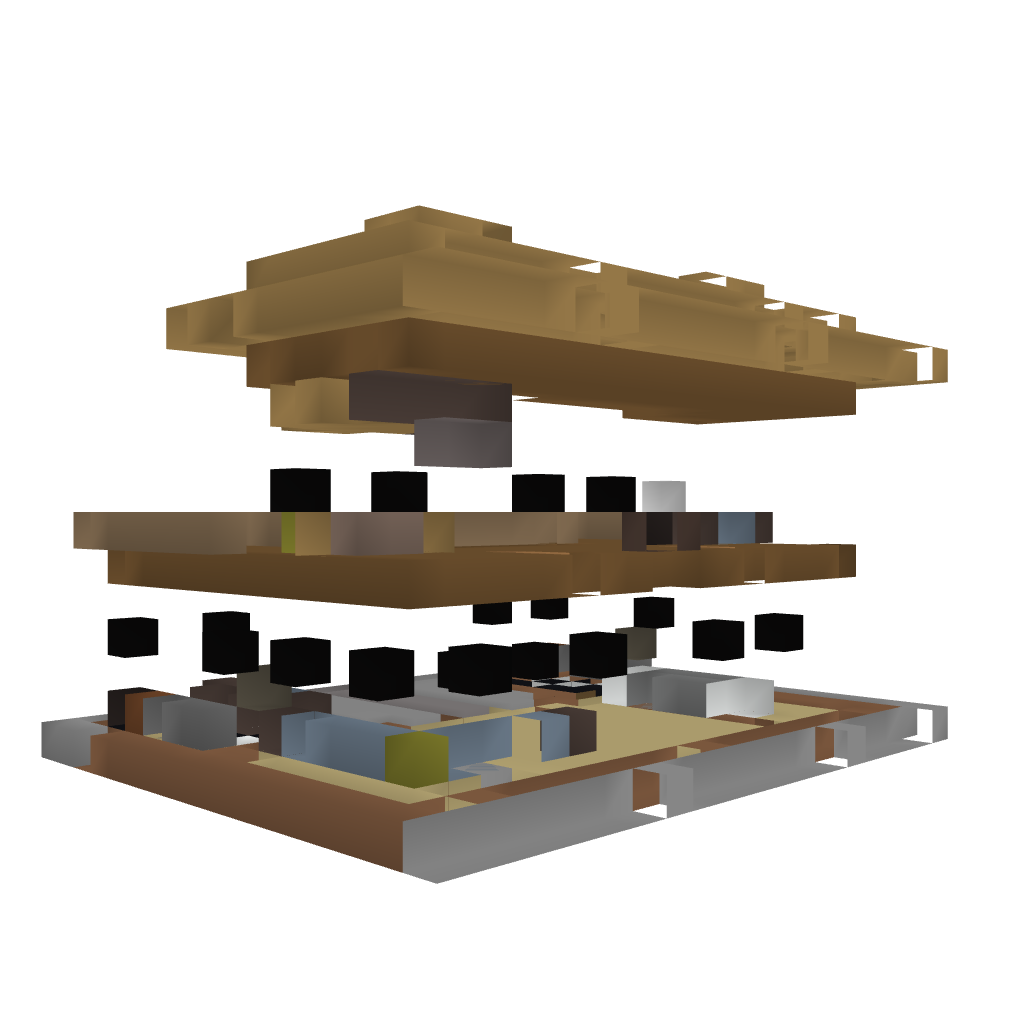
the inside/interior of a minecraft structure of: House #6